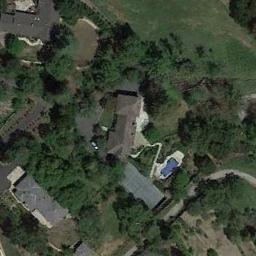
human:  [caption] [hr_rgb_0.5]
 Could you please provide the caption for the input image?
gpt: The sparse residential  is surrounded by trees .

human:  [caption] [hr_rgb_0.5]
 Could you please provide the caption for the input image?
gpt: The sparse residential is on the grass next to some trees and a road .

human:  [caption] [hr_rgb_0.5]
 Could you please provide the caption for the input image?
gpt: There are several houses of various sizes and many green trees in a sparse residential area .

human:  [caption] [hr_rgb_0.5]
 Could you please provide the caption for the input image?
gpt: Here is a gorgeous home with a trail behind and a row of trees in front .

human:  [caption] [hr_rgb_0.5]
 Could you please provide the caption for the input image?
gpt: A sparse residential area with some green trees and several buildings .